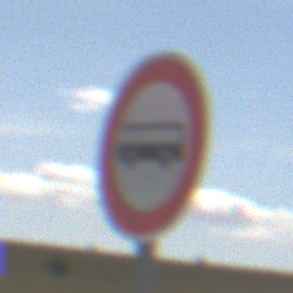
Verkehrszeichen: VerbotKraftomnibusse
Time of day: Midday
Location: Outdoor (Nature)
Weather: PartlyCloudy
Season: NotSpecified
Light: Natural